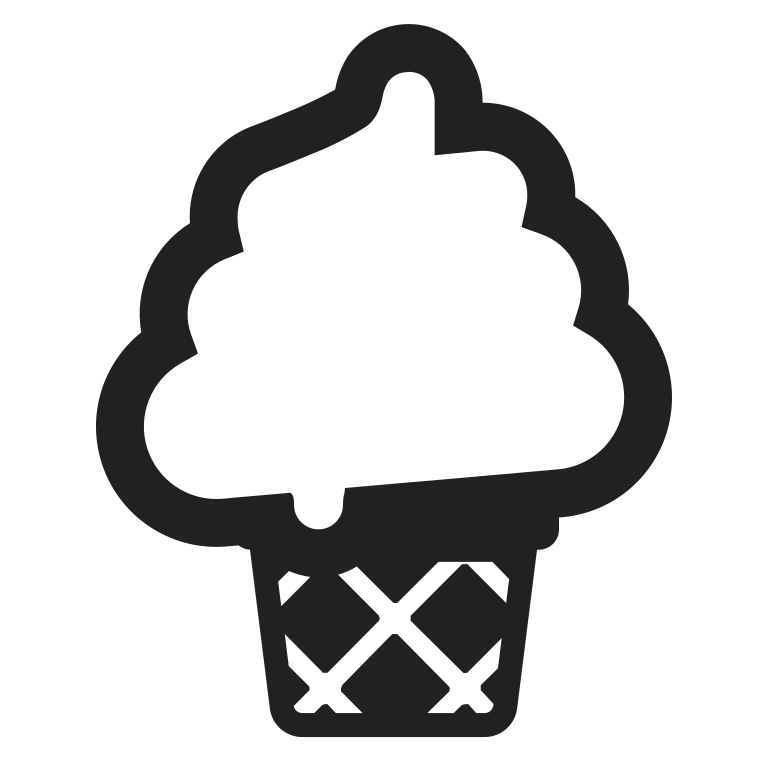
soft ice cream high contrast